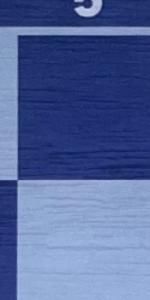
Label: Empty